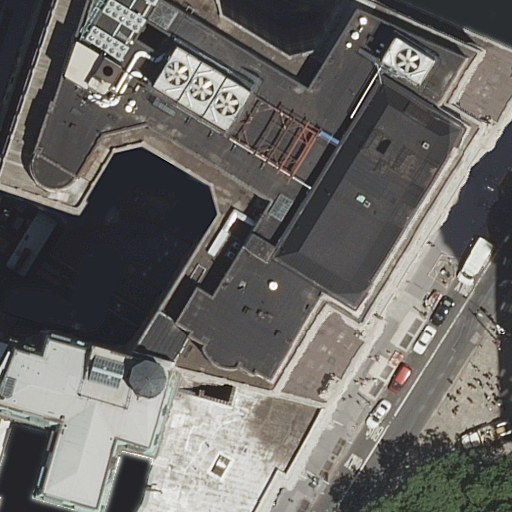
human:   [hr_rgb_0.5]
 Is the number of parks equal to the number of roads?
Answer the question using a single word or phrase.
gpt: no

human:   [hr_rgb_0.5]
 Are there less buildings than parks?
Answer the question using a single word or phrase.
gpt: no

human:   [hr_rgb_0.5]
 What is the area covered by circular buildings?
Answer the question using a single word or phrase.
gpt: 0m2

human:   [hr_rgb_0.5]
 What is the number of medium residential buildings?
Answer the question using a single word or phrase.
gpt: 0

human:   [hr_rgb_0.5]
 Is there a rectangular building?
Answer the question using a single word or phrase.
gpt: yes

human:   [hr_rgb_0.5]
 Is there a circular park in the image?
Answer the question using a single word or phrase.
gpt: no

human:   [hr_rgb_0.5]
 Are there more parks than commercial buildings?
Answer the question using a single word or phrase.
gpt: yes

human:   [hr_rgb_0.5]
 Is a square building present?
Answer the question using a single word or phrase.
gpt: no

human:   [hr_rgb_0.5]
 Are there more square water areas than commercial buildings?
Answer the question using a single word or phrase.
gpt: no

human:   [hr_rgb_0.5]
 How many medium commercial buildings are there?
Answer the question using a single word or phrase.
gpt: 0

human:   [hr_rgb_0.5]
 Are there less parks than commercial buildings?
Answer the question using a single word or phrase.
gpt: no

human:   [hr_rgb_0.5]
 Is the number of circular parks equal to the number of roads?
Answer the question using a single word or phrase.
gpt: no

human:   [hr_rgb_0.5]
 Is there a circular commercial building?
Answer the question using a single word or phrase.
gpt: no

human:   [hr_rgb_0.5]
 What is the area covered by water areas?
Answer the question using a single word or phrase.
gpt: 0m2

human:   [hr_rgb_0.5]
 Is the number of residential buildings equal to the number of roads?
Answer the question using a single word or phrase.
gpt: no

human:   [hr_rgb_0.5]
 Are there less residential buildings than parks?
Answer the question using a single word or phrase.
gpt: no

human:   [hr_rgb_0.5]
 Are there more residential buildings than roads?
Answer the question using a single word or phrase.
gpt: no

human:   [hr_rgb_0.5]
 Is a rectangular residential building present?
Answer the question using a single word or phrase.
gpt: yes

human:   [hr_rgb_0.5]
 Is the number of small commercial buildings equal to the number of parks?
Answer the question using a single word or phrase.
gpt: no

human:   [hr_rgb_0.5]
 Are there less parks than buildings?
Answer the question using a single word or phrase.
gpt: yes

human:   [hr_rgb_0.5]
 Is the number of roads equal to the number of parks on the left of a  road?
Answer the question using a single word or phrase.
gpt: no

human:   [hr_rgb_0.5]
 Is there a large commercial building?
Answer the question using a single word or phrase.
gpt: no

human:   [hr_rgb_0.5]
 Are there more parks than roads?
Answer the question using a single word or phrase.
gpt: no

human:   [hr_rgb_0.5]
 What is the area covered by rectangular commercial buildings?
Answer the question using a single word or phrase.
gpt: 0m2

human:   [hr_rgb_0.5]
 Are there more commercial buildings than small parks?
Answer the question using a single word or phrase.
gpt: no

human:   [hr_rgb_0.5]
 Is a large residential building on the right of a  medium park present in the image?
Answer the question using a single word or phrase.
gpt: no

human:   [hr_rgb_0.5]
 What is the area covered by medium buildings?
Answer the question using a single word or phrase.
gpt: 0m2

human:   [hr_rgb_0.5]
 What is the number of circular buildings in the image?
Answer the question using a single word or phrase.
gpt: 0

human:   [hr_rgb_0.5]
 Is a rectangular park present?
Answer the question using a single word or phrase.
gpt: no

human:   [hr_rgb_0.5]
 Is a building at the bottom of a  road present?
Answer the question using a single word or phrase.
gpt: yes

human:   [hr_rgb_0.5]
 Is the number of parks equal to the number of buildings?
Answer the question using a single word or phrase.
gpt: no

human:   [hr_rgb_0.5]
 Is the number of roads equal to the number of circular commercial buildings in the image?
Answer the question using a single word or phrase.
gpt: no

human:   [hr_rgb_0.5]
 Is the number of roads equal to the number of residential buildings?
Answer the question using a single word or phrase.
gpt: no

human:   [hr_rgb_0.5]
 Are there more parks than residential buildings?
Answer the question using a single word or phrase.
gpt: no

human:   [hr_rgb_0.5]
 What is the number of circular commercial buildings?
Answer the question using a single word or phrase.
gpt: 0

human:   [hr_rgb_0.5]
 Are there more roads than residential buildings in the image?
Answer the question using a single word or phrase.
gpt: yes